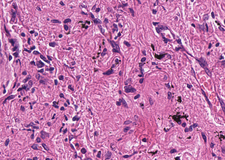
Tumor epithelial tissue: no
Tumor-associated stroma tissue: yes
Normal tissue: no